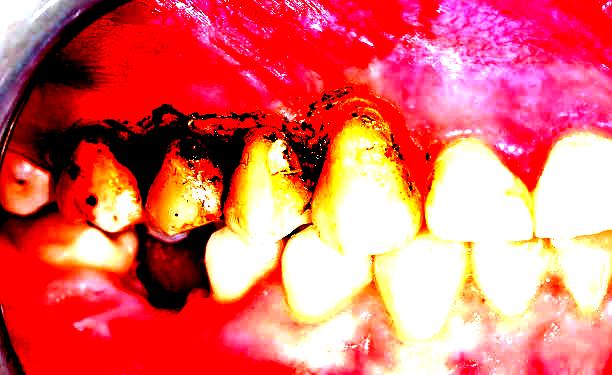
Condition: Gingivitis